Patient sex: F
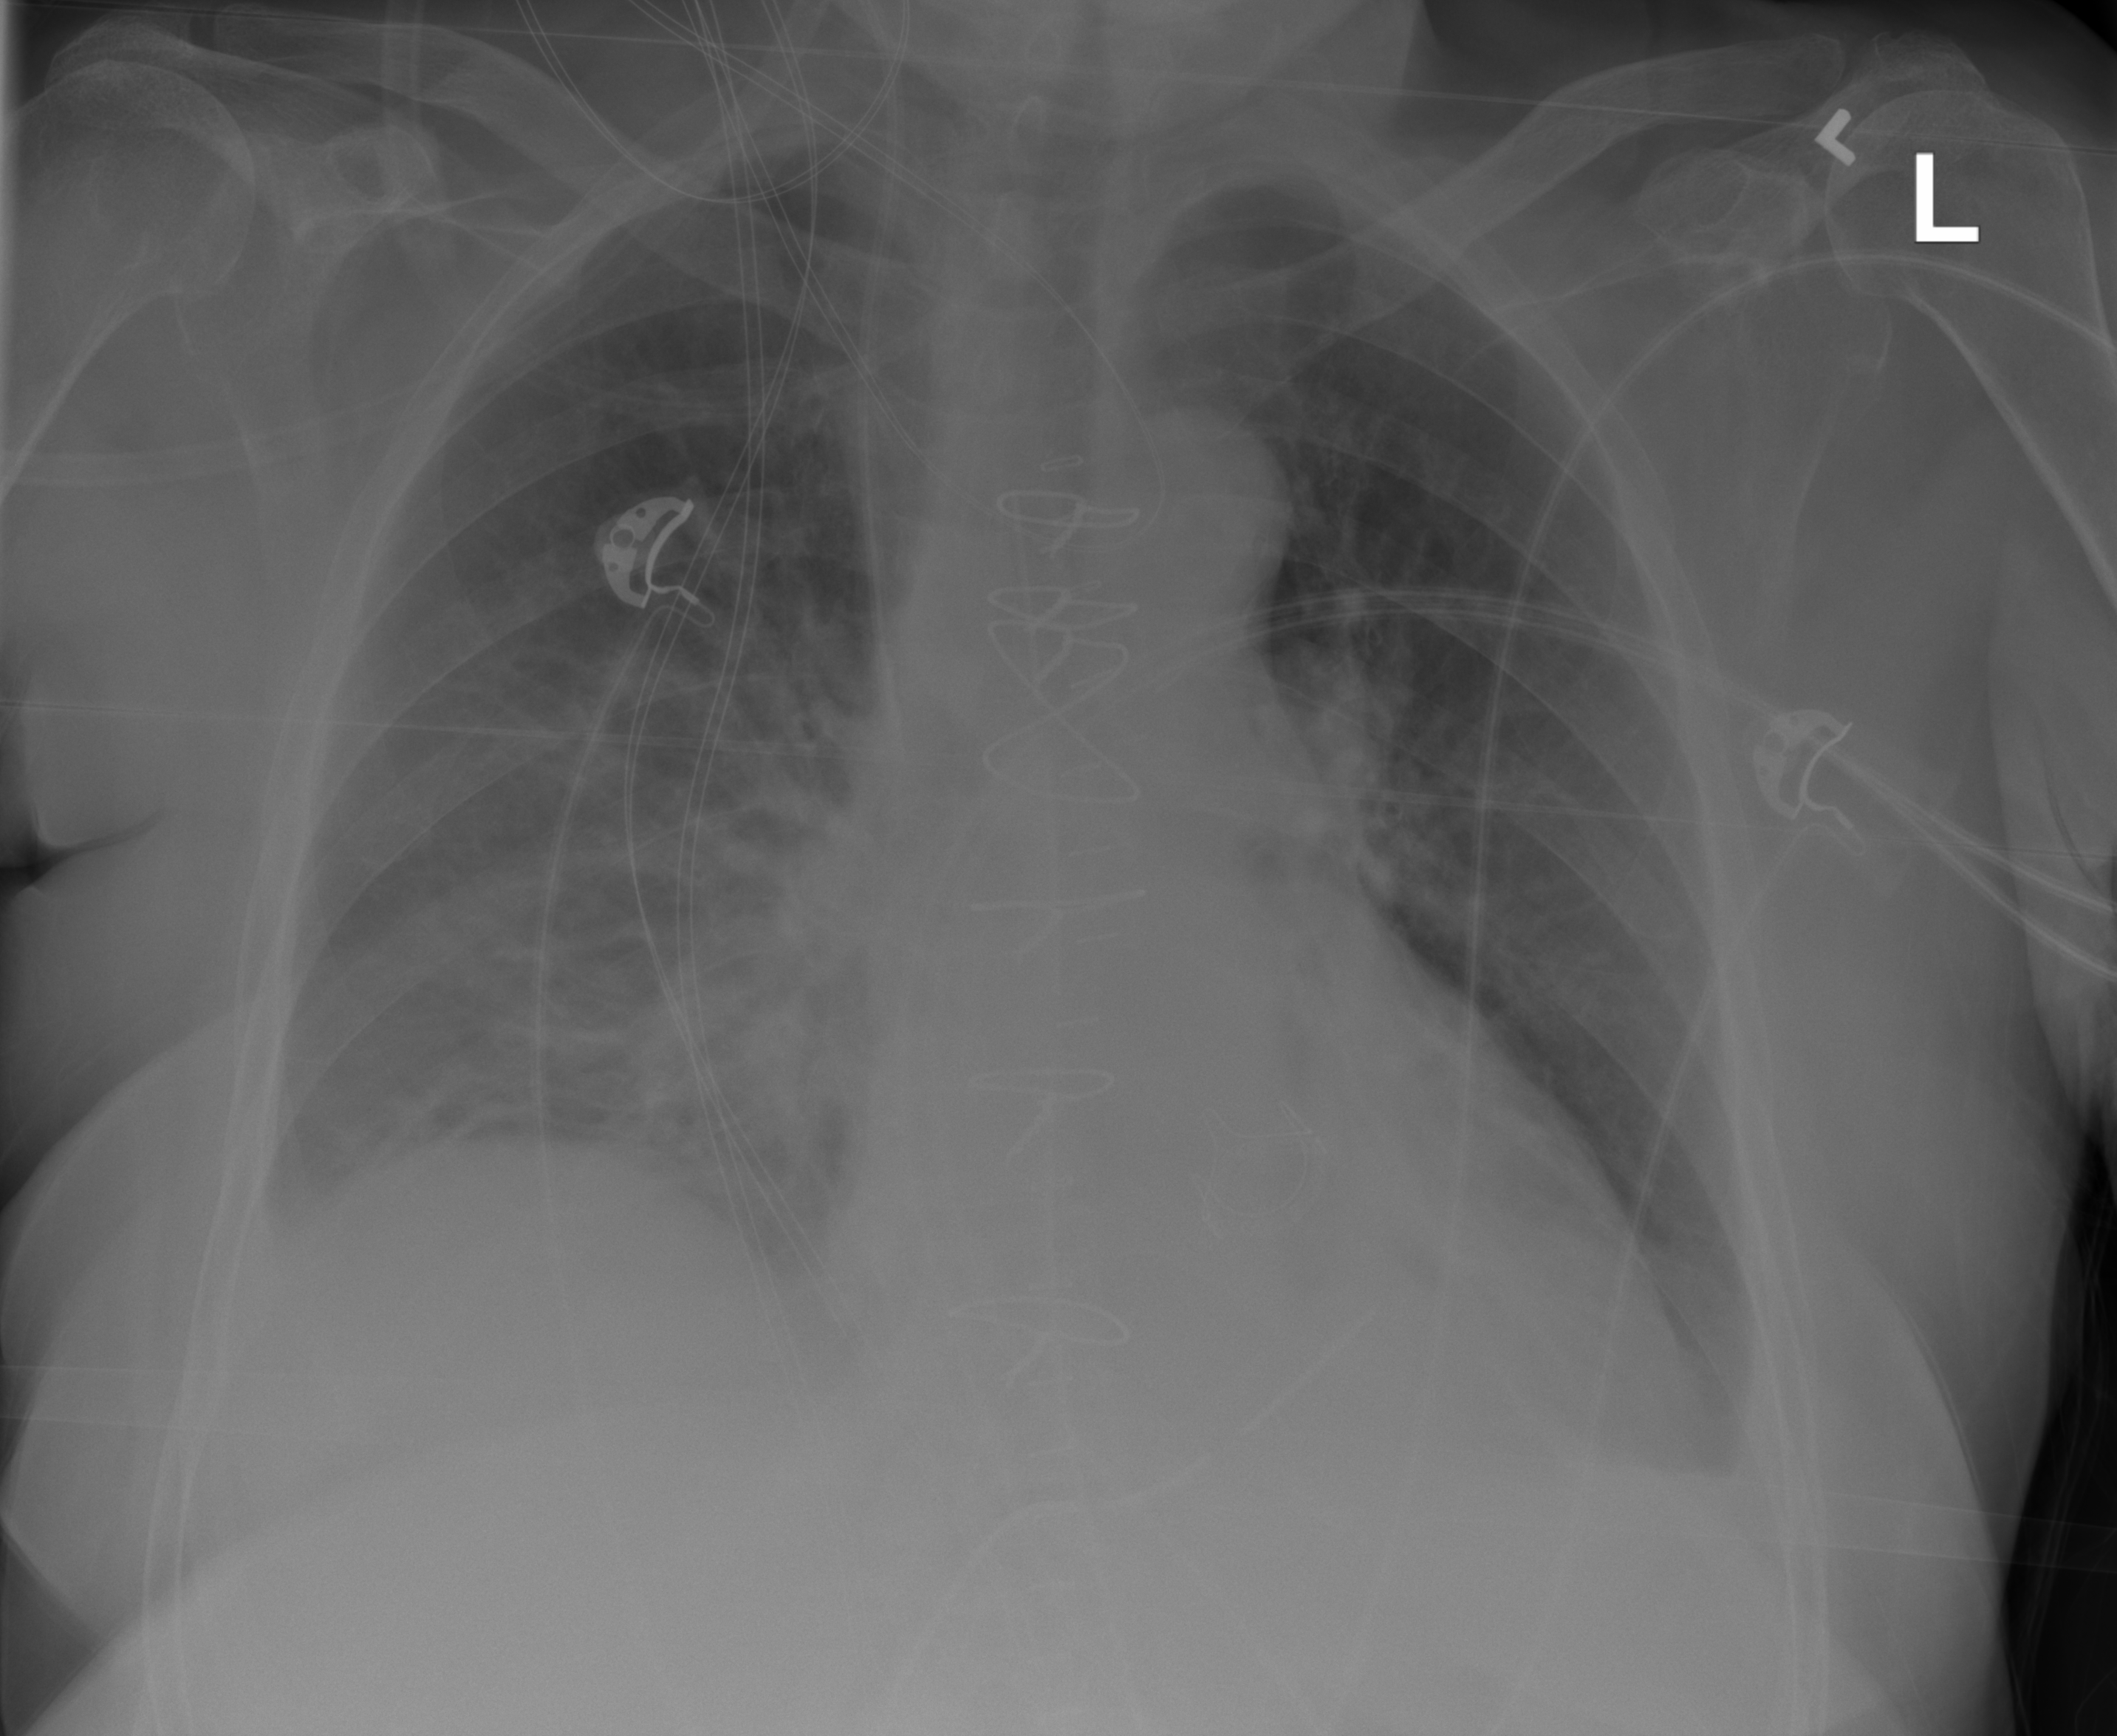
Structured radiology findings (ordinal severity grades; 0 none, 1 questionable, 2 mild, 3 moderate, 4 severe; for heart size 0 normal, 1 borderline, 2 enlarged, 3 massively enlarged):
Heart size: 1
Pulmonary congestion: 2
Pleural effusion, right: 1
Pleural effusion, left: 1
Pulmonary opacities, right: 2
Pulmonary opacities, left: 0
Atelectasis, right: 0
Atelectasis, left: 0